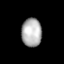
Tissue: lung
Cell type: Epithelial cells
Senescence score: 0.1775
Nuclear area (px): 562
Mean DAPI intensity: 176.365